一年级 · 算术

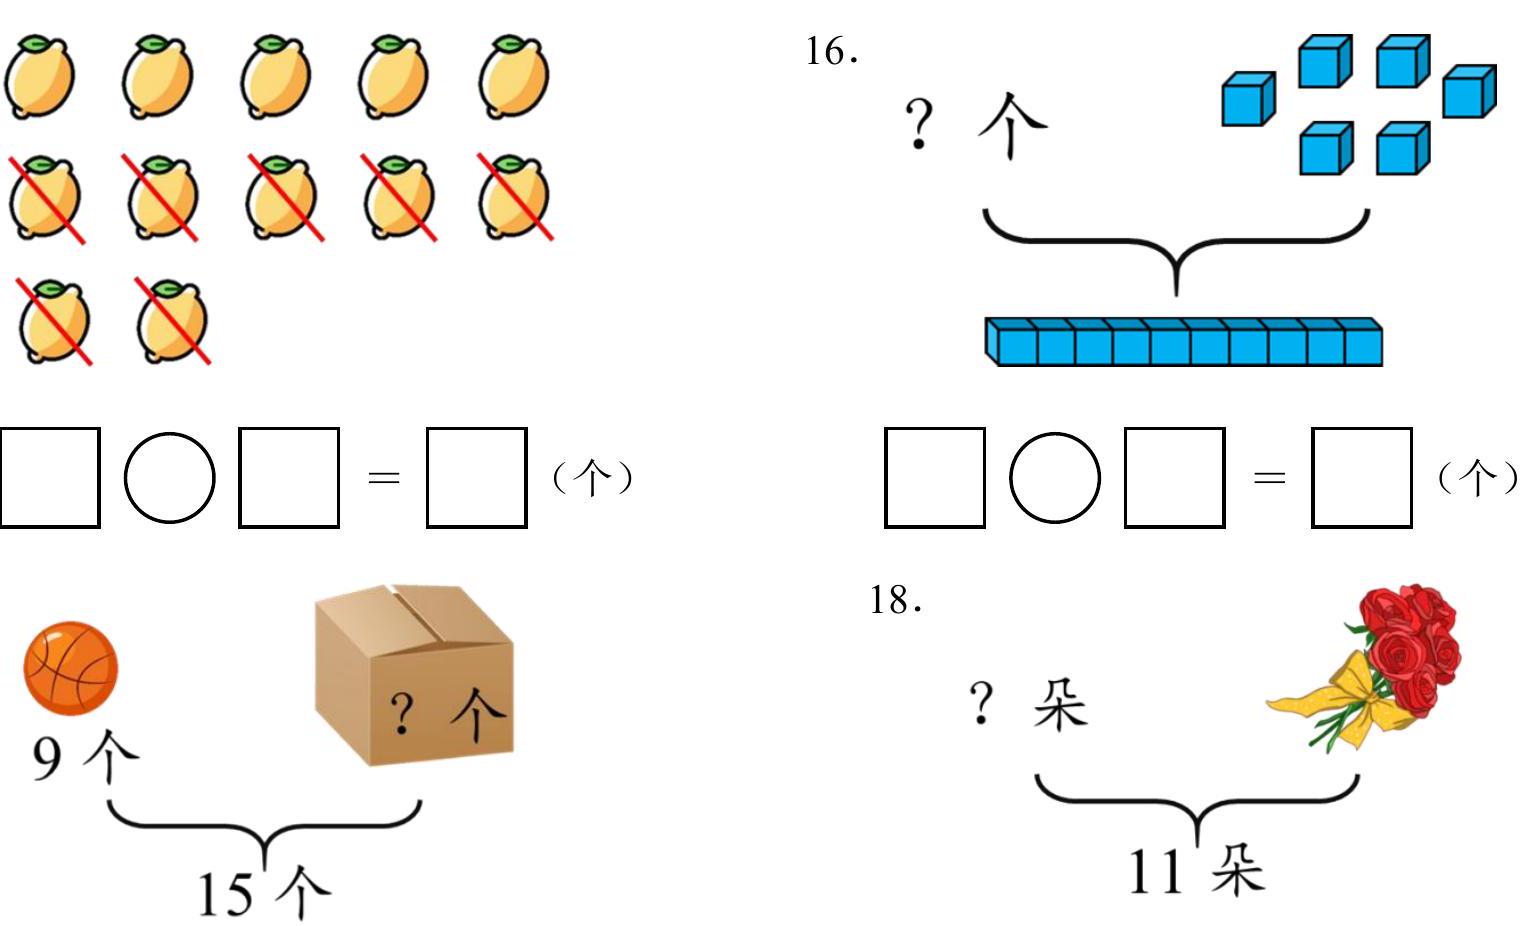
答案: $15-9=6$
解析: ：分析：（1）由点 $\mathrm{A}$ 在抛物线上, 将 $\mathrm{A}$ 点坐标代入, 求出参数 $\mathrm{P}$, 求解即可 (2) 由于 $F(8,0)$ 是 $\triangle A B C$ 的重心, 则重心与焦点重合, 由重心坐标公式可求 $M$ 是 $B C$ 的中点。

(3) 由于线段 $\mathrm{BC}$ 的中点 $\mathrm{M}$ 不在 $x$ 轴上, 所以 $\mathrm{BC}$ 所在的直线不垂直于 $x$ 轴. 设 $\mathrm{BC}$ 所在直线的方程为: $y+4=k(x-11)(k \neq 0)$, 解出 $k$ 即可。